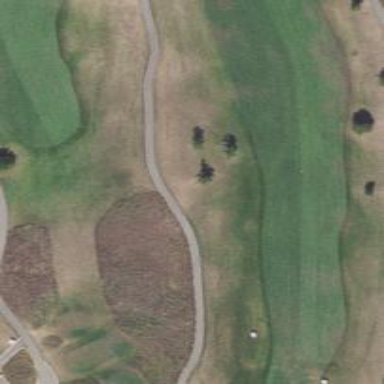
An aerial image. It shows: Scenic golf fairway.